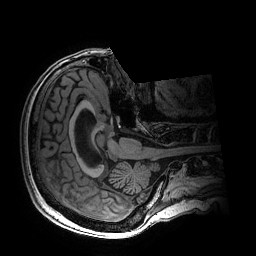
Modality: T1w
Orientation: axial
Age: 60
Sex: female
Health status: healthy
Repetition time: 2.53 s
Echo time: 0.0034 s